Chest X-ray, PA view. Patient: 51 years old, sex F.
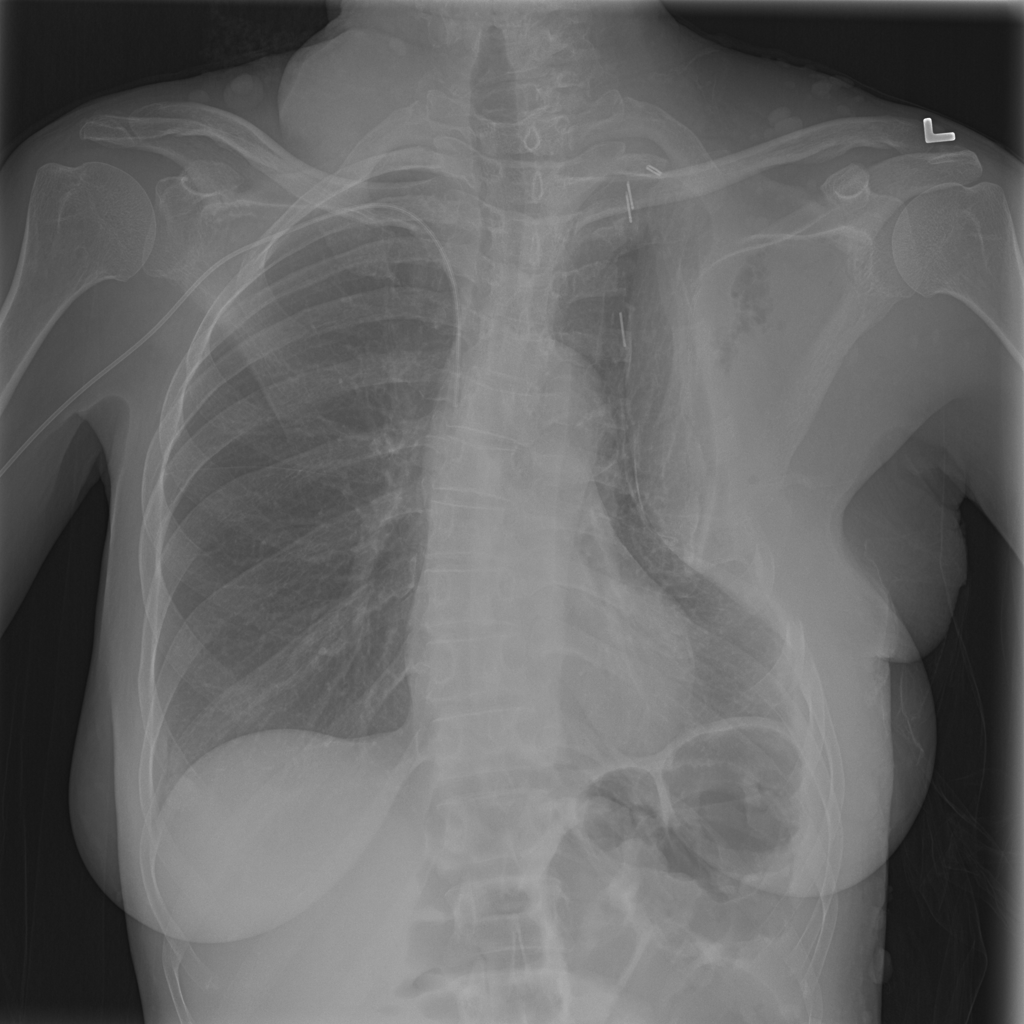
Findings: Emphysema, Mass, Pneumothorax